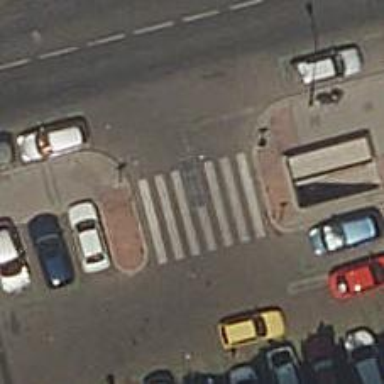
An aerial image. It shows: Marked crossing on footway with clear markings.